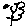
Label: flower